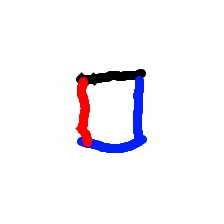
Shape: square